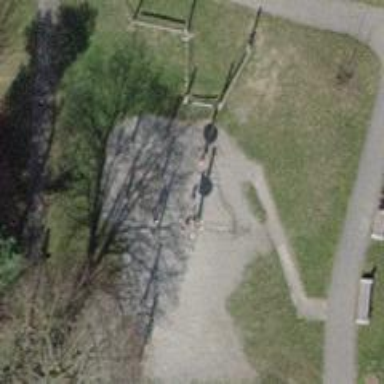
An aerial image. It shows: Playground featuring climbing frame.